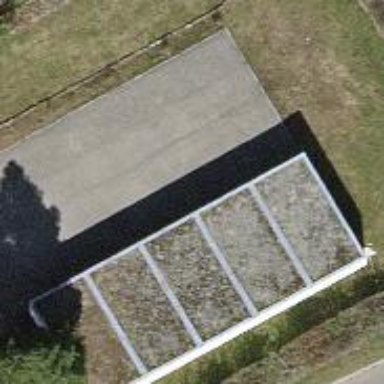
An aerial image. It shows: Flat roofed garages.